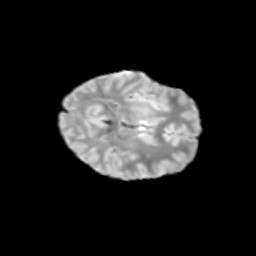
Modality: T2w
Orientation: axial
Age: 10
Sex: female
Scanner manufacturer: siemens
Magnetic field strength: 3 T
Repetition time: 3.8 s
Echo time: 0.07 s